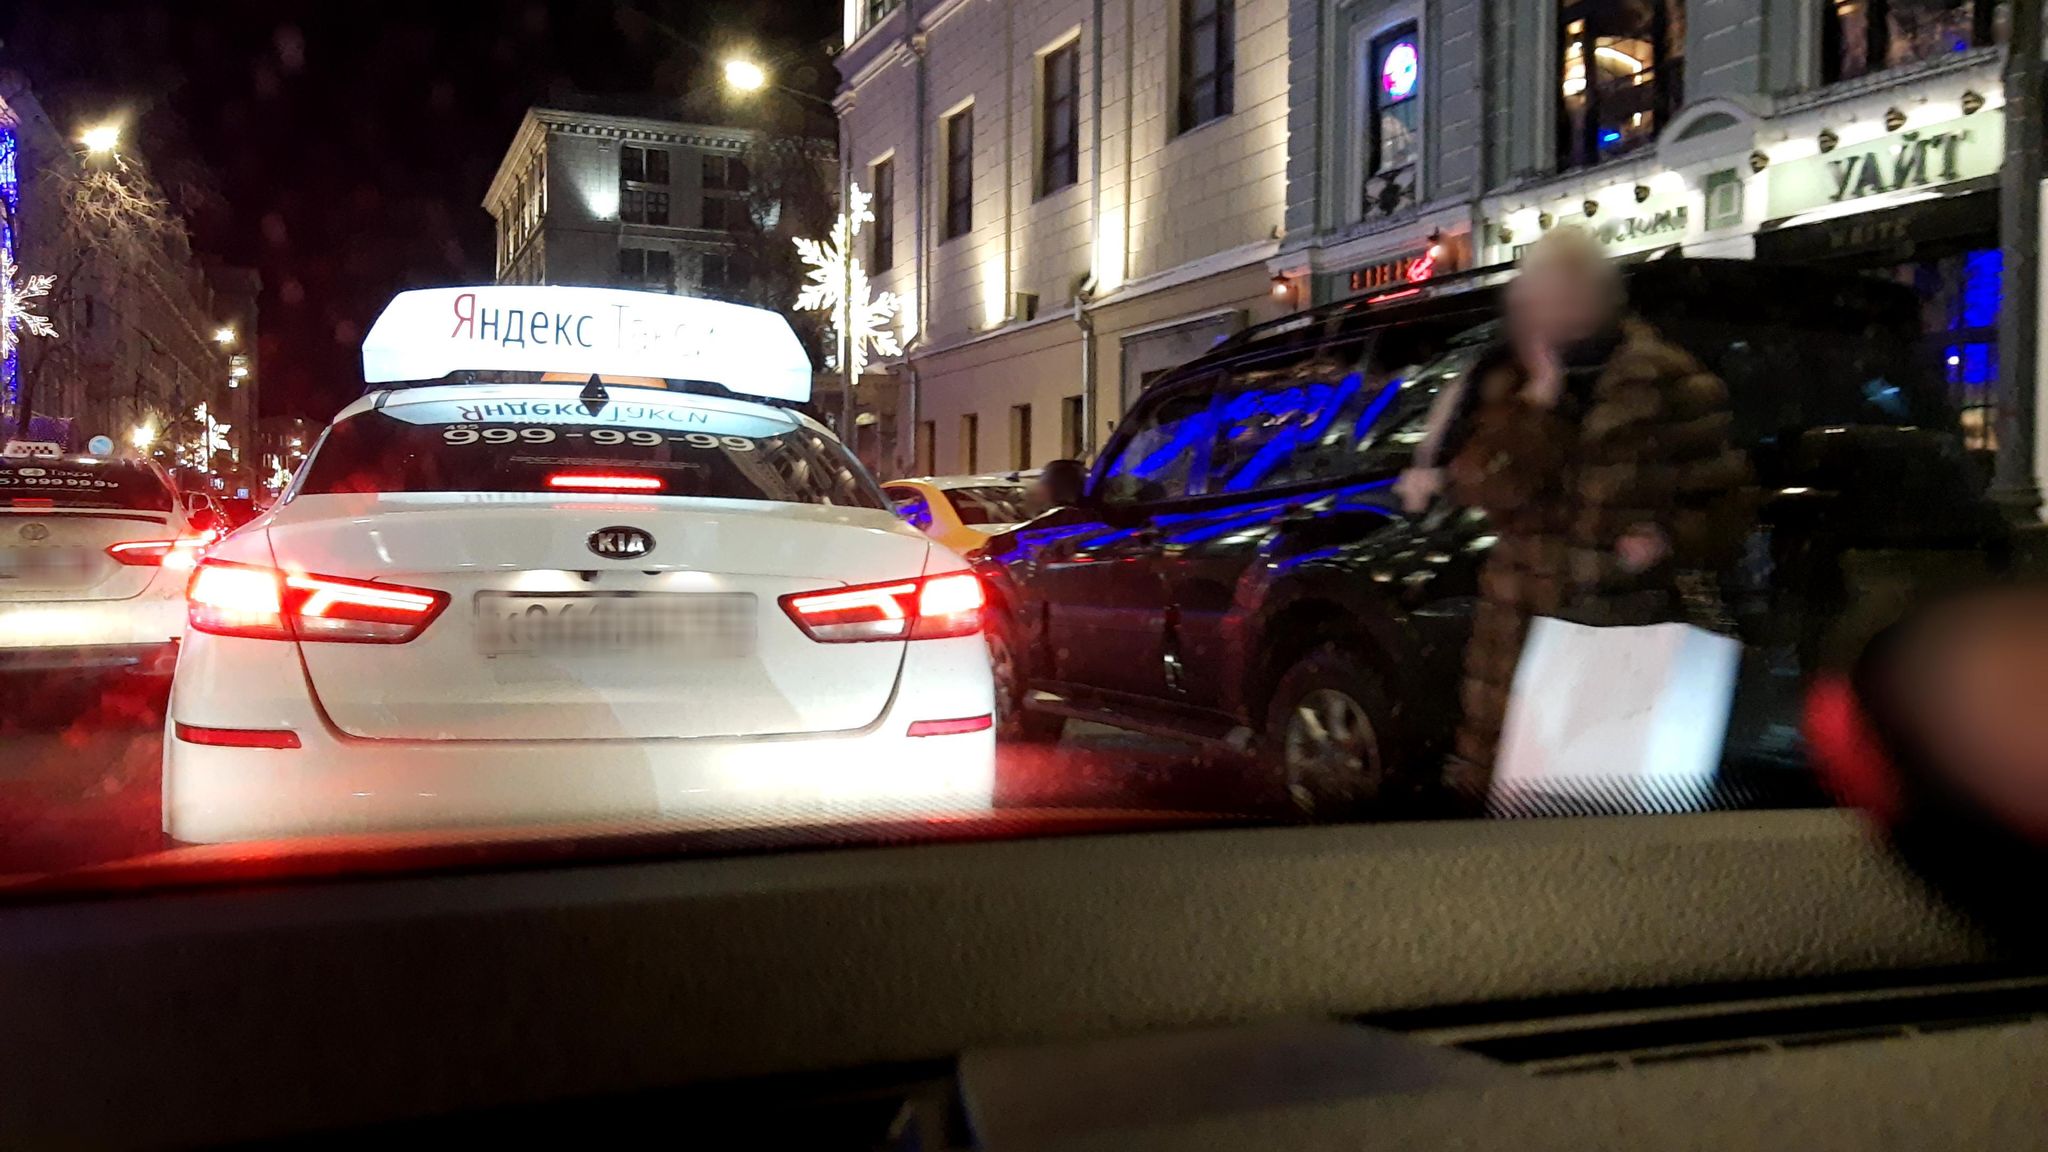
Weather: clear
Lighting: night
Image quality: slightly poor
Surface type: driving surface
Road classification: cycleway
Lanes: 2
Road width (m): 4.5
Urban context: urban centre
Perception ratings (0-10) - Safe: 0.78, Lively: 3.92, Beautiful: 4.67, Boring: 1.74, Depressing: 6.46, Wealthy: 3.21